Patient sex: M
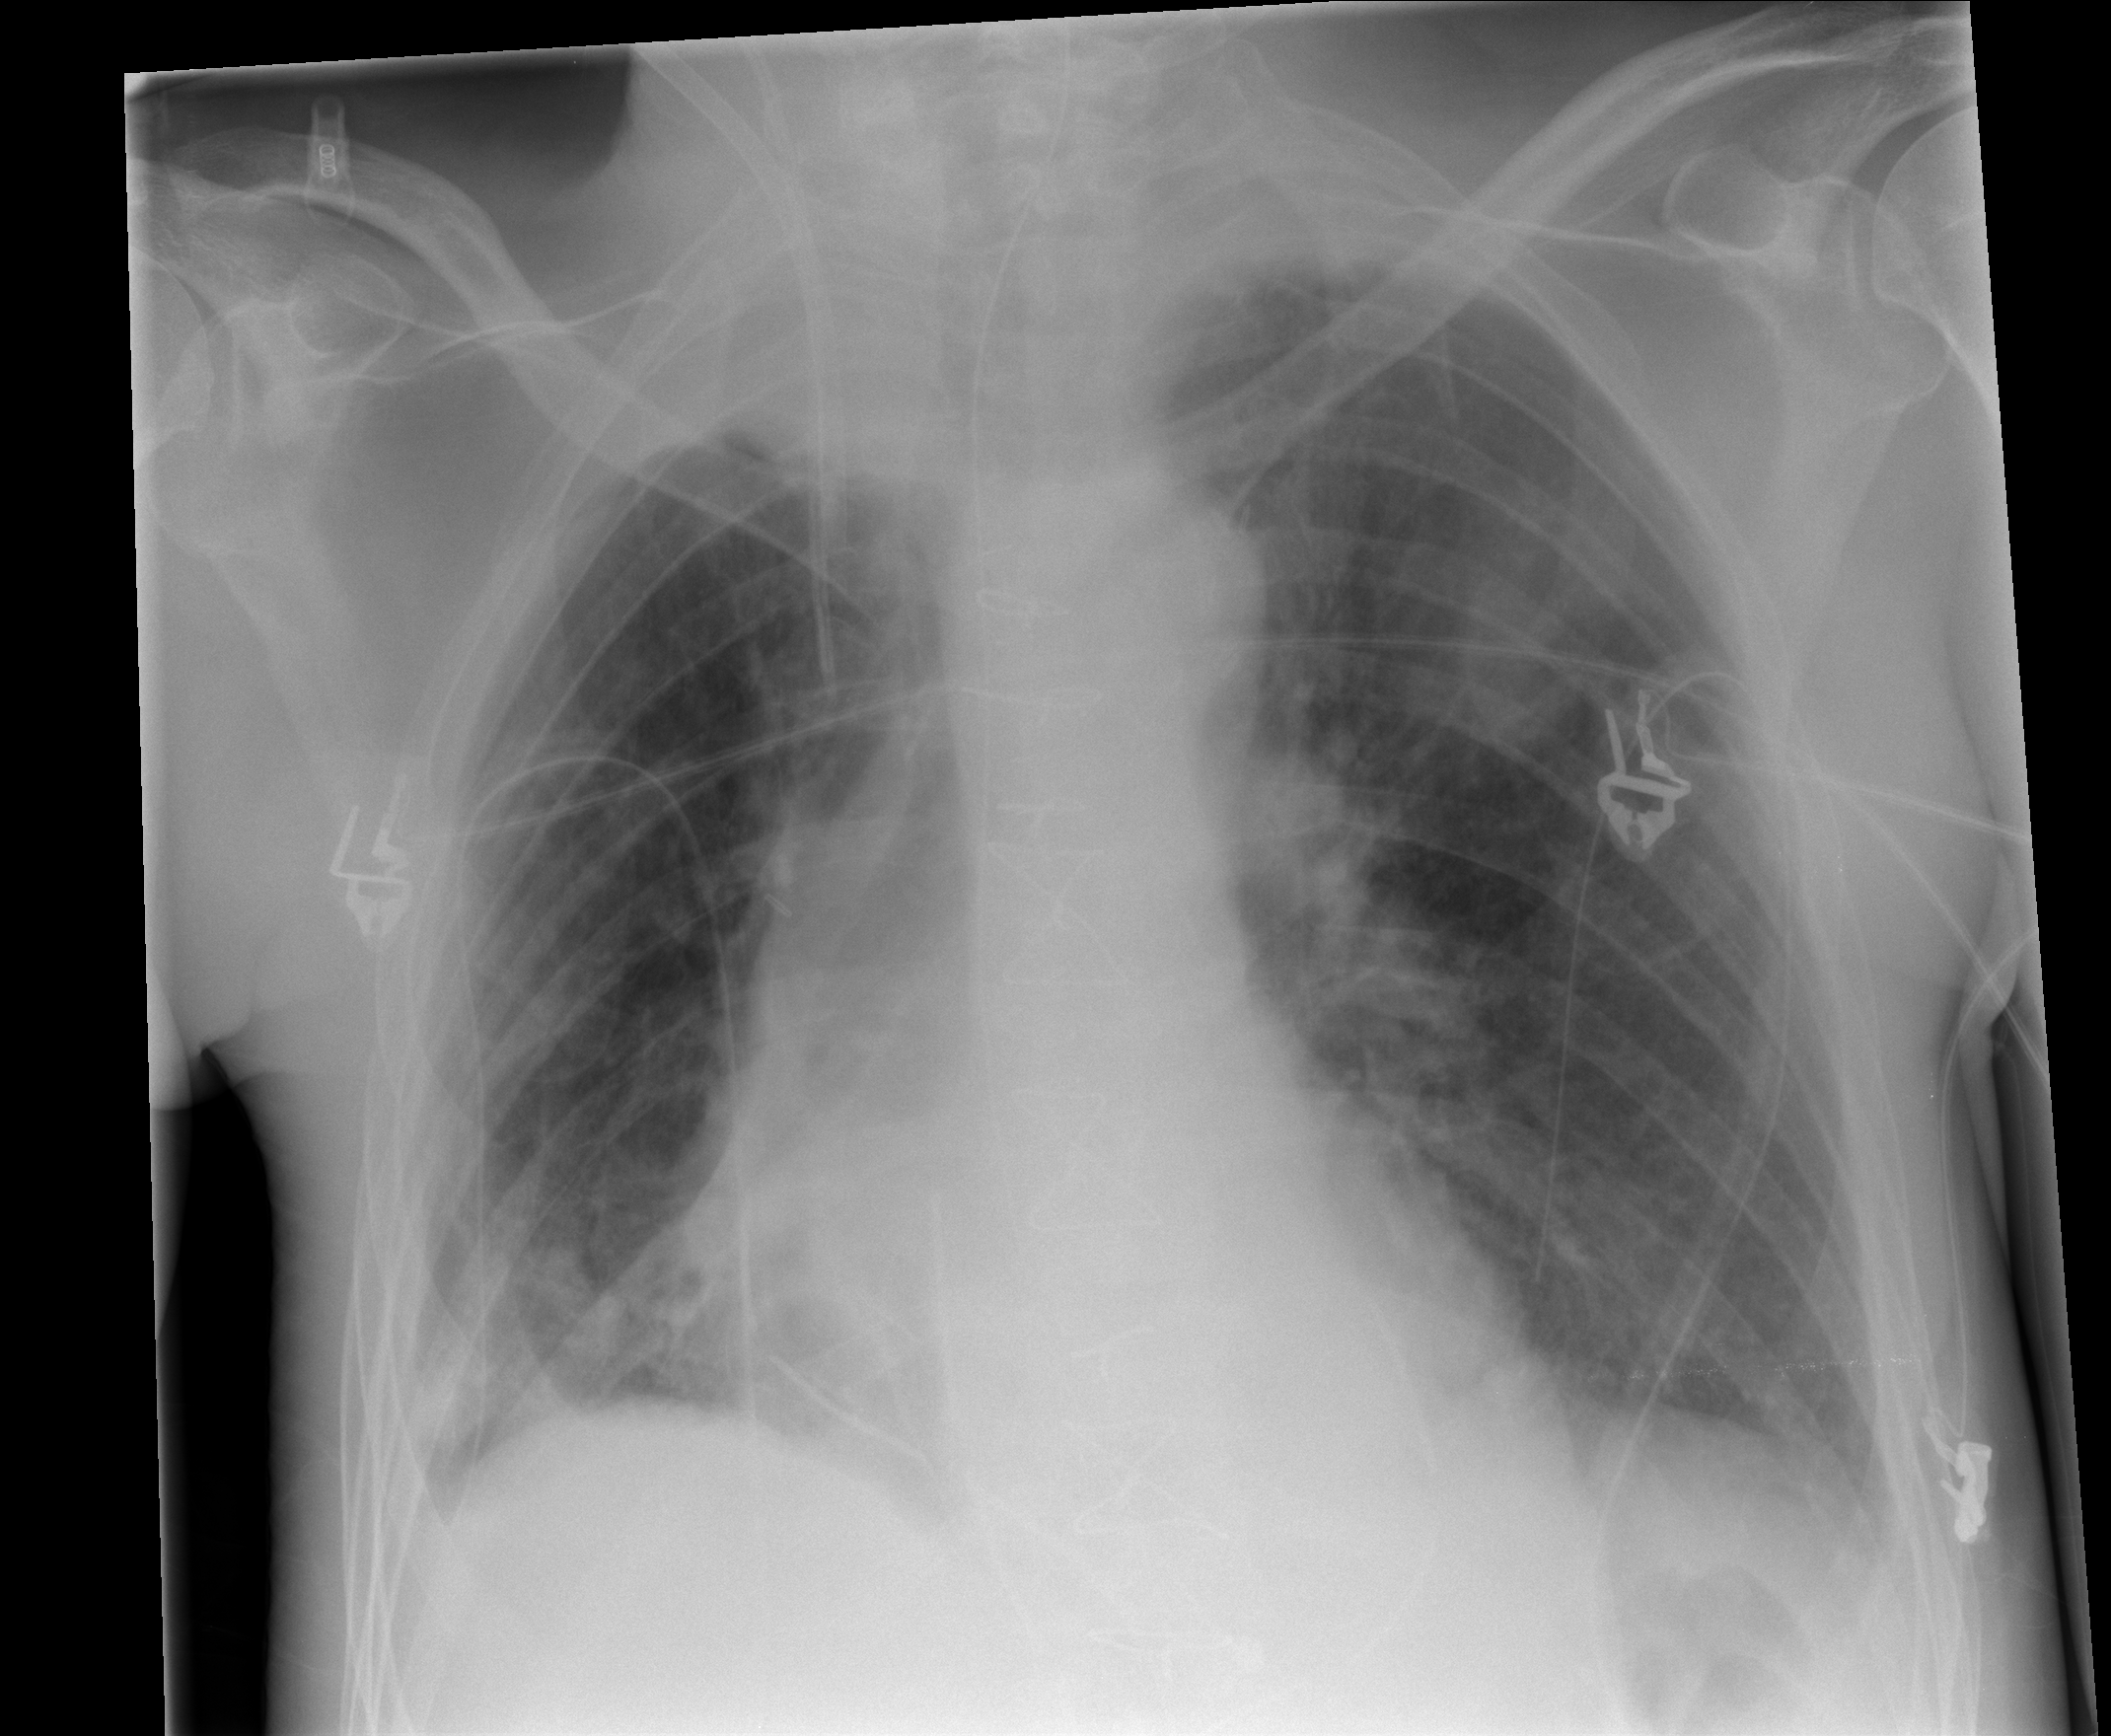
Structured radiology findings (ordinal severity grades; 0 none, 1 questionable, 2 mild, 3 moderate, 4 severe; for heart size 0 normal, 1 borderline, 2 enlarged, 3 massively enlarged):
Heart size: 1
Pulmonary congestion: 0
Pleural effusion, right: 2
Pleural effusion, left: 1
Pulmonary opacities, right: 2
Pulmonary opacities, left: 0
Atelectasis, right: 1
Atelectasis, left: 1